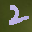
Label: 2